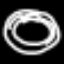
Label: donut